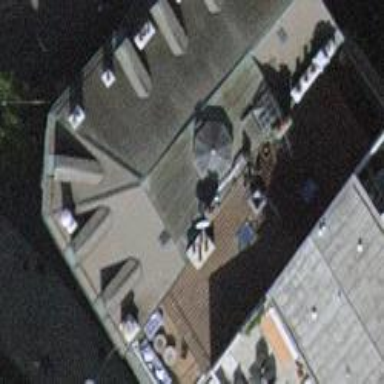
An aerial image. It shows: Restaurant.